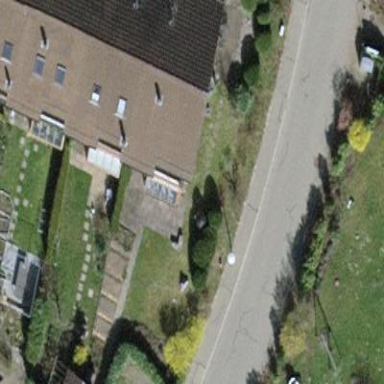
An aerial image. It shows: Terrace building with gabled roof.